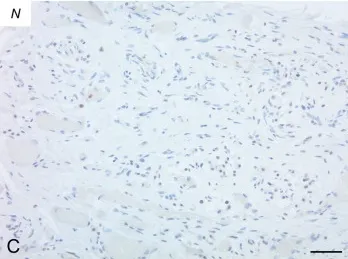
Arrows: fibrin/platelet microthrombosis), nucleocapsid ; 50 microm.
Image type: pathology (immunostaining)